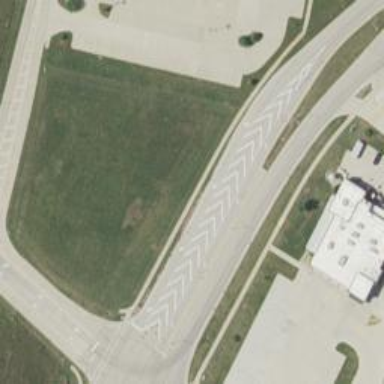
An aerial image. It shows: Road marking featuring gore chevron.